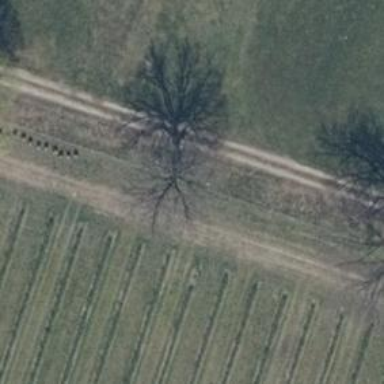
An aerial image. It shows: Deciduous broadleaved tree.